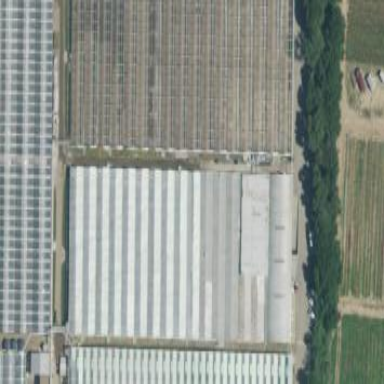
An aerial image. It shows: Greenhouse.